Question: I have a parse app for iOS where it is sometimes necessary to search all the users. For some reason though, the users exist in the database but other users cannot see them in a search. I have seen no correlation between users or reason for this the only thing I'm thinking is maybe parse is not searching ALL users? Here is the code for the search
'''
- (id)initWithNibName:(NSString *)nibNameOrNil bundle:(NSBundle *)nibBundleOrNil
{
self = [super initWithNibName:nibNameOrNil bundle:nibBundleOrNil];
if (self) {
self.parseClassName = @"_User";
self.textKey = @"name";
// Whether the built-in pull-to-refresh is enabled
self.pullToRefreshEnabled = YES;
// Whether the built-in pagination is enabled
self.paginationEnabled = NO;
}
return self;
}
- (PFQuery *)queryForTable
{
PFQuery *query = [PFQuery queryWithClassName:@"_User"];
[query whereKey:@"isTeacher" equalTo:@"True"];
[query whereKey:@"schoolName" equalTo:[[PFUser currentUser] objectForKey:@"schoolName"]];
return query;
}
'''
I'm assuming if there was a problem it would be in the above, but the rest of the code is here if need be:
'''
- (UITableViewCell *)tableView:(UITableView *)tableView cellForRowAtIndexPath:(NSIndexPath *)indexPath object:(PFObject *)object {
static NSString *CellIdentifier = @"Cell";
PFTableViewCell *cell = (PFTableViewCell *)[tableView dequeueReusableCellWithIdentifier:CellIdentifier];
if (cell == nil) {
cell = [[PFTableViewCell alloc] initWithStyle:UITableViewCellStyleDefault reuseIdentifier:CellIdentifier];
cell.textLabel.text = [object objectForKey:@"name"];
cell.detailTextLabel.text = [object objectForKey:@"username"];
}
// Configure the cell
if (tableView == self.tableView) {
cell.textLabel.text = [object objectForKey:@"name"];
if (cell == nil) {
cell = [[UITableViewCell alloc] initWithStyle:UITableViewCellStyleSubtitle reuseIdentifier:@"Cell"];
}
}
if (tableView == self.searchDisplayController.searchResultsTableView) {
PFObject* object = self.searchResults[indexPath.row];
//UITableViewCell *cell = [tableView dequeueReusableCellWithIdentifier:@"Cell"];
cell.textLabel.text = [object objectForKey:@"name"];
if (cell == nil) {
cell = [[UITableViewCell alloc] initWithStyle:UITableViewCellStyleSubtitle reuseIdentifier:@"Cell"];
}
}
return cell;
}
-(void)tableView:(UITableView *)tableView didSelectRowAtIndexPath:(NSIndexPath *)indexPath {
UITableViewCell *cell = [tableView cellForRowAtIndexPath:indexPath];
NSString *teacherUsername = cell.textLabel.text
;
//NSLog(teacherUsername);
[[NSUserDefaults standardUserDefaults] setObject:teacherUsername forKey:@"teacherUsername"];
[self performSegueWithIdentifier:@"next" sender:self];
}
-(NSInteger)tableView:(UITableView *)tableView numberOfRowsInSection:(NSInteger)section {
if (tableView == self.tableView) {
return self.objects.count;
} else {
return self.searchResults.count;
}
}
-(void)filterResults:(NSString *)searchTerm {
[self.searchResults removeAllObjects];
PFQuery *query = [PFQuery queryWithClassName:@"_User"];
[query whereKey:@"isTeacher" equalTo:@"True"];
[query findObjectsInBackgroundWithBlock:^(NSArray *objects, NSError *error) {
NSArray *results = [NSArray arrayWithArray:objects];
NSLog(@"%@", results);
NSLog(@"%lu", (unsigned long)results.count);
NSLog(@"results^");
[self.searchResults addObjectsFromArray:results];
NSPredicate *searchPredicate =
[NSPredicate predicateWithFormat:@"SELF.name contains[c] %@",searchTerm];
_searchResults = [NSMutableArray arrayWithArray:[results filteredArrayUsingPredicate:searchPredicate]];
[self.searchDisplayController.searchResultsTableView reloadData];
NSLog(@"%@", _searchResults);
NSLog(@"%lu", (unsigned long)_searchResults.count);
NSLog(@"search results^");
}];
}
-(BOOL)searchDisplayController:(UISearchDisplayController *)controller shouldReloadTableForSearchString:(NSString *)searchString {
[self filterResults:searchString];
return YES;
}
- (void)didReceiveMemoryWarning
{
[super didReceiveMemoryWarning];
// Dispose of any resources that can be recreated.
}
/*
#pragma mark - Navigation
// In a storyboard-based application, you will often want to do a little preparation before navigation
- (void)prepareForSegue:(UIStoryboardSegue *)segue sender:(id)sender
{
// Get the new view controller using [segue destinationViewController].
// Pass the selected object to the new view controller.
}
*/
@end
'''
Is there any reason why certain users would not show up? I have checked the obvious things, making sure the users have the same "schoolName" and "isTeacher" is true but I'm stumped. Attached is a screenshot of an example user in the parse core
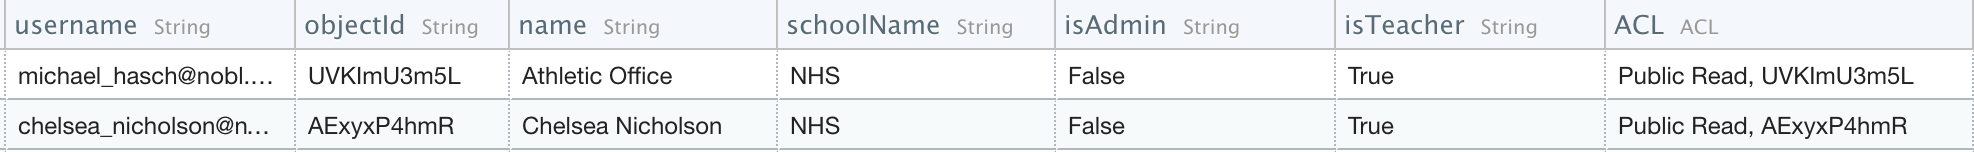
Answer: The default limit for a 'Parse' query is 100 objects so even though you expect 170 'PFObjects', you need to specify that you want to receive 170+ objects from your query in order to receive them all from the query using the <URL> parameter, ex:
'''
PFQuery *query = [PFQuery queryWithClassName:@"_User"];
[query whereKey:@"isTeacher" equalTo:@"True"];
[query setLimit: 1000]; // <-- increase the limit up to 1000
'''
The upper limit for the number of 'PFObject's a 'PFQuery' can return though is 1000, so since you have more than 1000 users and could hypothetically need to receive more than 1000 results when performing a different query, you can do so by looping through multiple queries while utilizing an increasing <URL> parameter, to specify the "number of objects to skip before returning any."
So whereas that first block of code I wrote will return the first 1000 objects from that query, the next 1000 can be retrieved like so:
'''
PFQuery *query = [PFQuery queryWithClassName:@"_User"];
[query whereKey:@"isTeacher" equalTo:@"True"];
[query setLimit: 1000]; // <-- increase the limit up to 1000
[query setSkip: 1000]; // <-- skip the first 1000 already found
'''
And generally speaking, although it's probably best to receive your results bit by bit and increment setSkip to receive more results only when you absolutely need them, you can hypothetically retrieve all the objects matching your query at once, like so:
'''
- (void)theOriginalCallingMethod {
// Start out by fetching the maximum number of results
// from the query and start at the beginning, i.e.
// not skipping anything
[self performTeacherQueryWithLimit:1000 andSkip:0];
}
- (void)performTeacherQueryWithLimit:(int)limit andSkip:(int)skip {
PFQuery *query = [PFQuery queryWithClassName:@"_User"];
[query whereKey:@"isTeacher" equalTo:@"True"];
[query setLimit: limit];
[query setSkip: skip];
[query findObjectsInBackgroundWithBlock:^(NSArray *objects, NSError *error) {
// If the maximum number of objects is found, there
// may be more, so continue querying
if (objects.count == limit) {
// Perform the query using the same limit, but increase
// the skip amount by that current limit to indicate
// that the next query should skip the results we just
// found
[self performTeacherQueryWithLimit:limit andSkip:skip+limit];
}
// ...other code...
}];
}
'''
This will only work with a 'PFTableView' as long as its 'paginationEnabled' property is set to 'NO'.